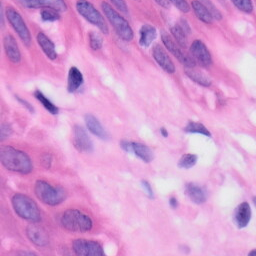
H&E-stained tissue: Skin